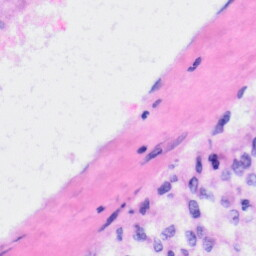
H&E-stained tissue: Liver